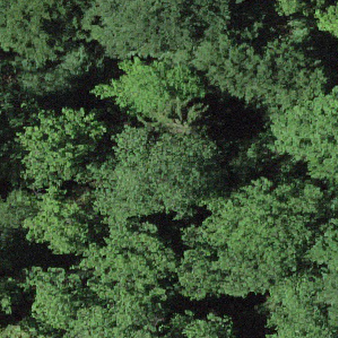
Label: other